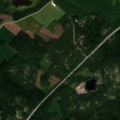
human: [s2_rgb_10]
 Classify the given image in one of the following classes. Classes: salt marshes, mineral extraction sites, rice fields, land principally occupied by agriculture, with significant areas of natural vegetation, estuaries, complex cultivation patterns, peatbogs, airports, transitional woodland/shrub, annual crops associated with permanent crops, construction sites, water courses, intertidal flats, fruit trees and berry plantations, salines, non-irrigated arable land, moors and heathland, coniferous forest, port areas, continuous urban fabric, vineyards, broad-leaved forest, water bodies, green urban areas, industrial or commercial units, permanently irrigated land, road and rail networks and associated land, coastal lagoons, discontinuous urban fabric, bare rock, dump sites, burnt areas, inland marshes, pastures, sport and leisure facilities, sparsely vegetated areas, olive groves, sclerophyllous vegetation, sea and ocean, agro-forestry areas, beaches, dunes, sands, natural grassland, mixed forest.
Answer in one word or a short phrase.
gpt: non-irrigated arable land, land principally occupied by agriculture, with significant areas of natural vegetation, coniferous forest, mixed forest